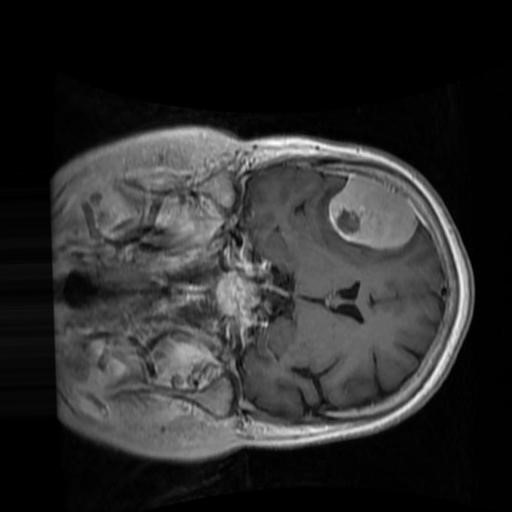
Label: brain_menin